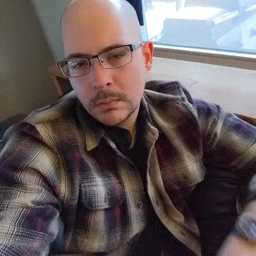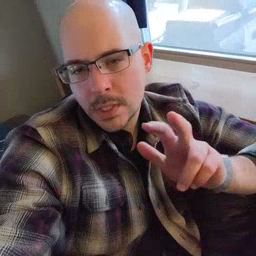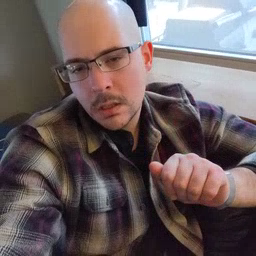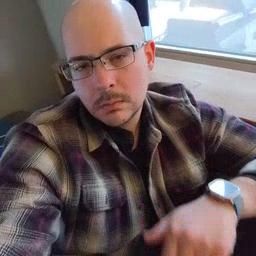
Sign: pizza